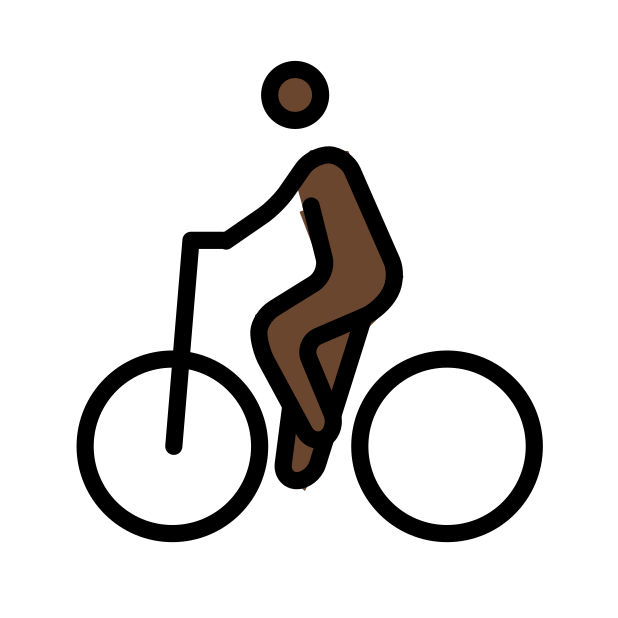
person biking: dark skin tone